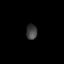
Tissue: lung
Cell type: Endothelial cells
Senescence score: 0.6343
Nuclear area (px): 168
Mean DAPI intensity: 61